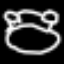
Label: frog